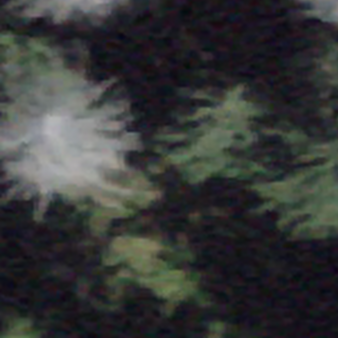
Label: other